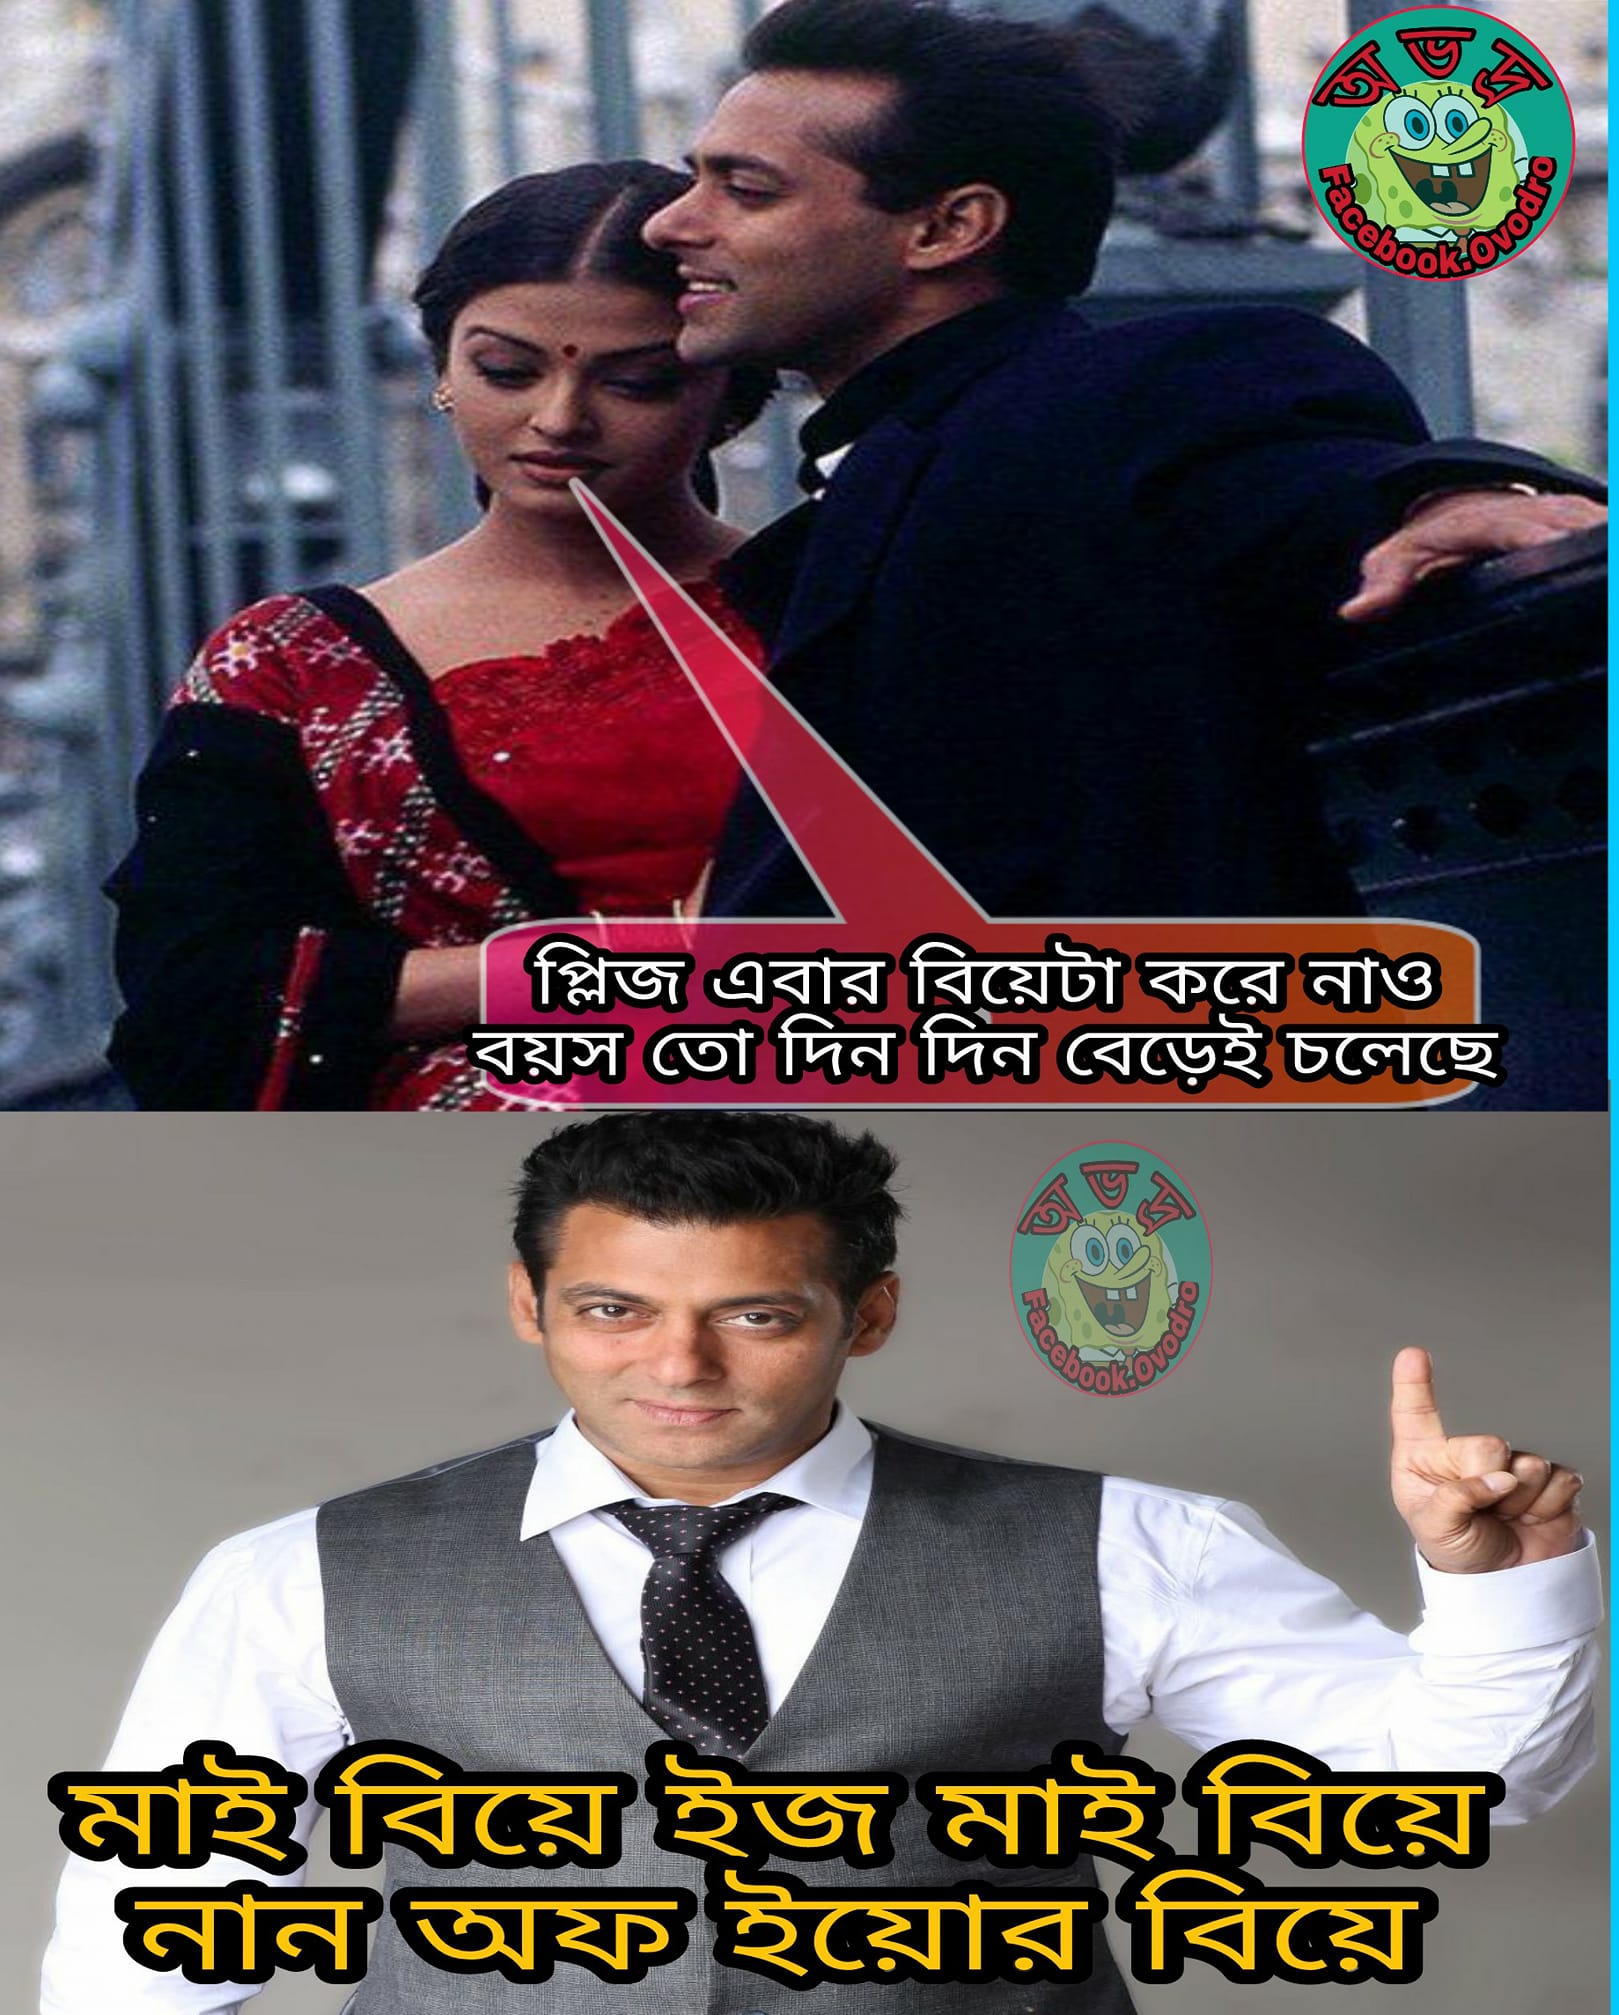
Caption: প্লিজ এবার বিয়েটা করে নাও    বয়স তো দিন দিন বেড়েই চলেছে    মাই বিয়ে ইজ মাই বিয়ে নান অফ ইয়োর বিয়ে
Label: non-hate